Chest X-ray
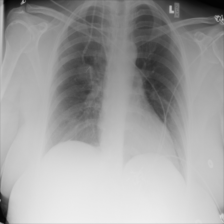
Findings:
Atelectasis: negative
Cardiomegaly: negative
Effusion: negative
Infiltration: negative
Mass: negative
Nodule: negative
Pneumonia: negative
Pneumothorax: negative
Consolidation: negative
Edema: negative
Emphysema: negative
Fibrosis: negative
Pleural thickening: negative
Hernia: negative